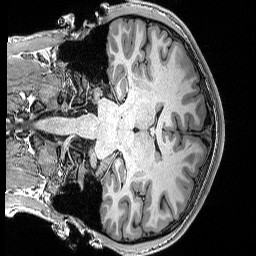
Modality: T1w
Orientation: coronal
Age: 19
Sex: male
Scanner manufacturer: siemens
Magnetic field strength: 3 T
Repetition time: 2.53 s
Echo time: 0.0033 s